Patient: sex M, age 80
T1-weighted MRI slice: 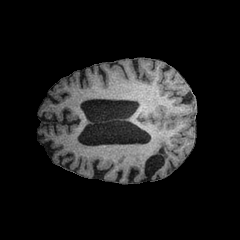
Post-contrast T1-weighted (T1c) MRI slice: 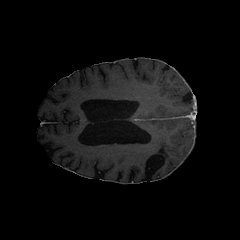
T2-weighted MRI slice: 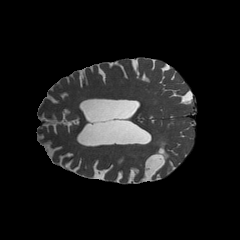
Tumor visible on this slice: no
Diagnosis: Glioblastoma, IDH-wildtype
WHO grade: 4